Aerial crown-view tile of a tropical tree (Barro Colorado Island, Panama), acquired 20250217:
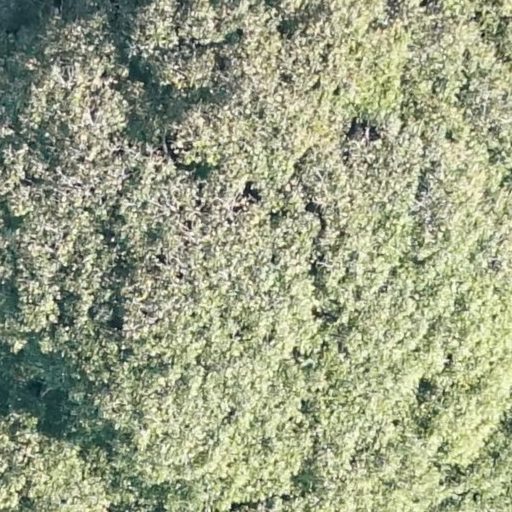
Species: Dipteryx oleifera
GBIF accepted scientific name: Dipteryx oleifera
Crown area: 721.808 m²